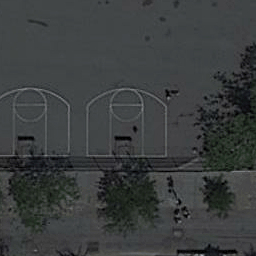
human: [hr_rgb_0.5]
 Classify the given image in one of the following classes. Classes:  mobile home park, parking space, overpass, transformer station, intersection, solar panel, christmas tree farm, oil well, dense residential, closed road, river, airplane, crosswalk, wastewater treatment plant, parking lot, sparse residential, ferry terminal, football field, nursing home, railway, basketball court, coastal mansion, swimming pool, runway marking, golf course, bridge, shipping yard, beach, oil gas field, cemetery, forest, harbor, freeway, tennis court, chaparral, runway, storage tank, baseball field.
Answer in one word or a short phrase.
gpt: basketball court